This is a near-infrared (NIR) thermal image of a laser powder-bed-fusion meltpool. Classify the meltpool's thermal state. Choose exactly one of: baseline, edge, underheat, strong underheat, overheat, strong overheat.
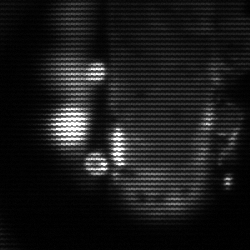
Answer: strong underheat